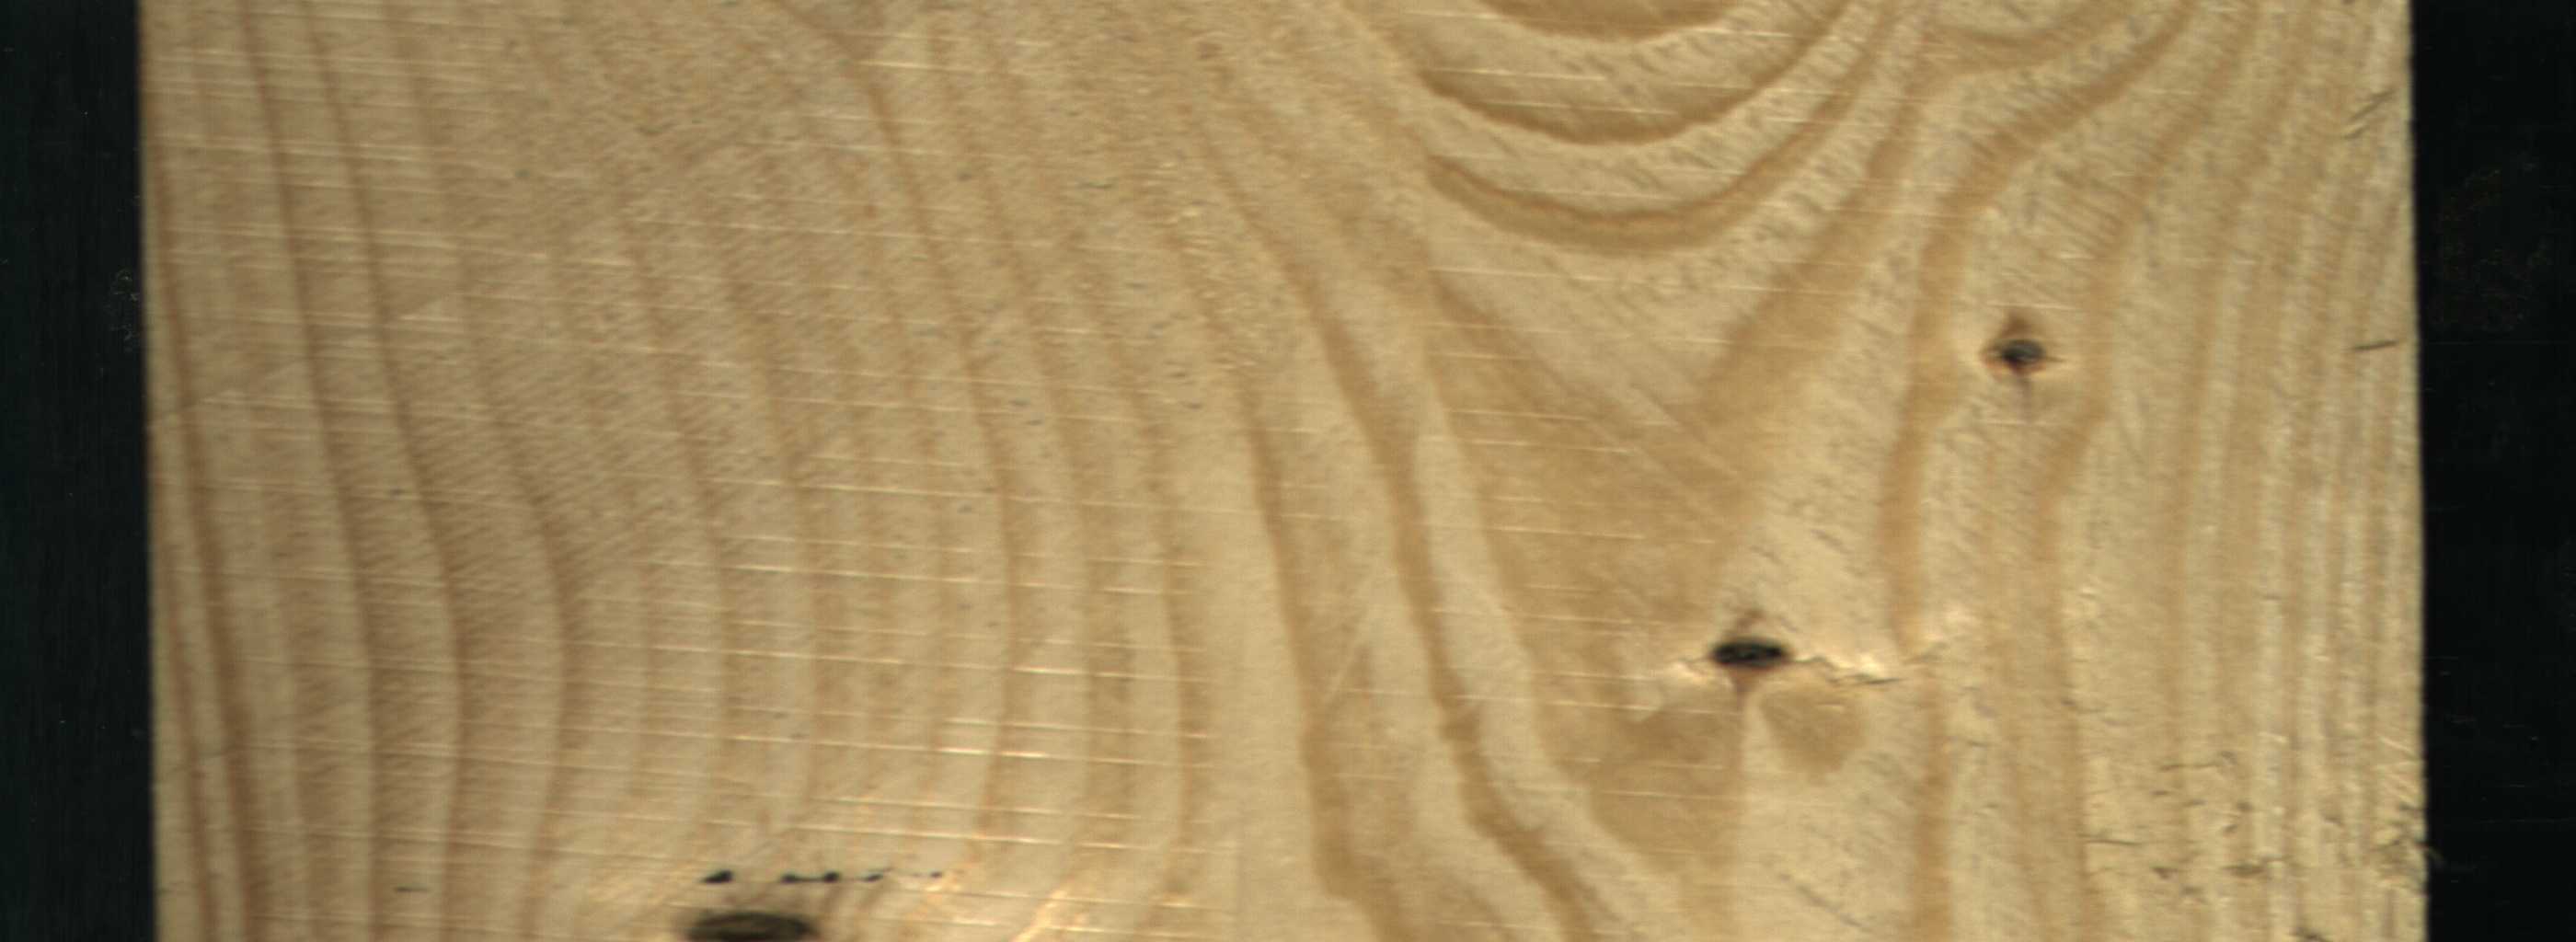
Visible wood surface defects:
Dead_Knot
Dead_Knot
Dead_Knot